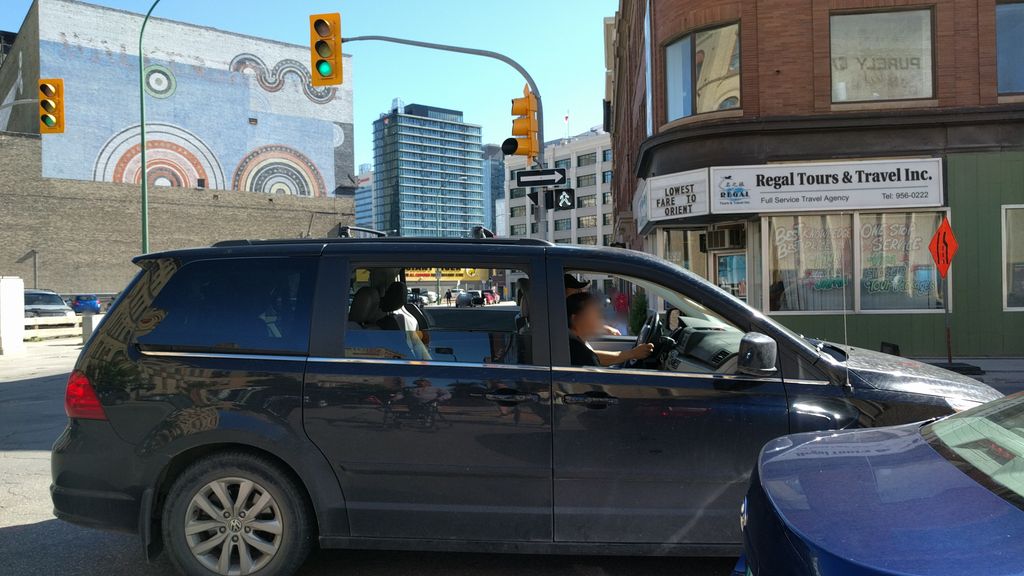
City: winnipeg